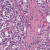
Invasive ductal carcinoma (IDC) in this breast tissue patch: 1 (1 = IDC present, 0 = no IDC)